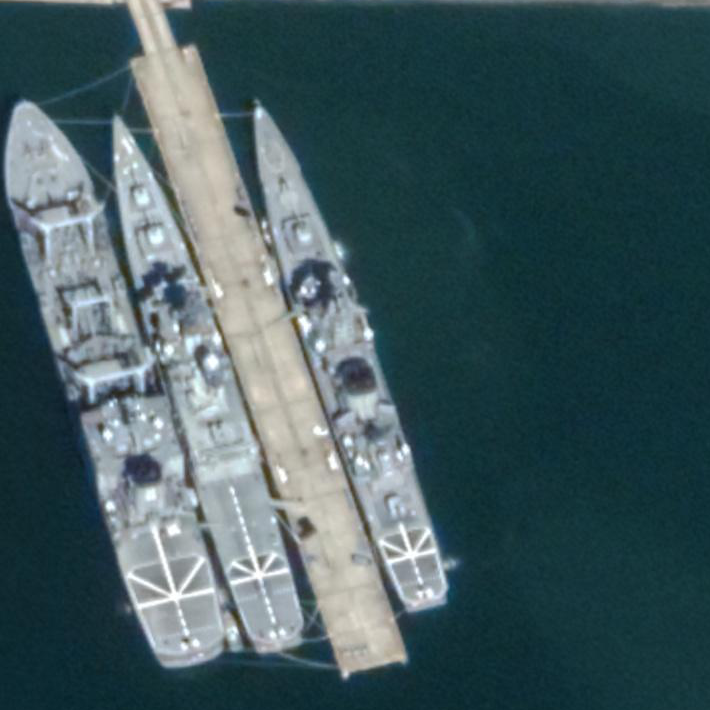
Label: cruiser